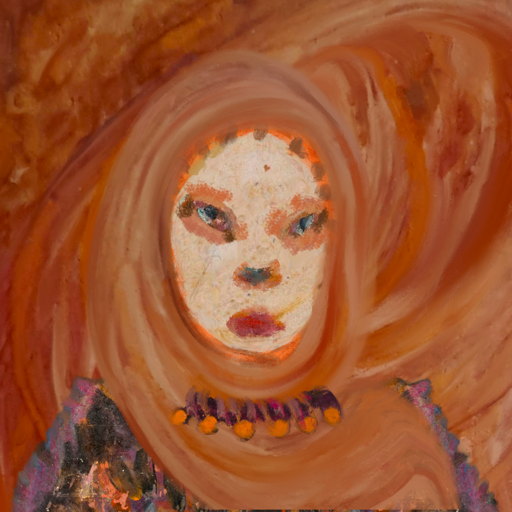
Background: Pious_Lady, Head And Neck Front: Rupkatha, Face Front: Boggyland, Bust: Gypsy_Queen, Hair Front: Blank, Head Accessory: Pious_Lady_Scarf, Second Necklace: Blank, Necklace: Doll, Baby: Blank